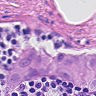
Metastatic tissue present: yes